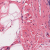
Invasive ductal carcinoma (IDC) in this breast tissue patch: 0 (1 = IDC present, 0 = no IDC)